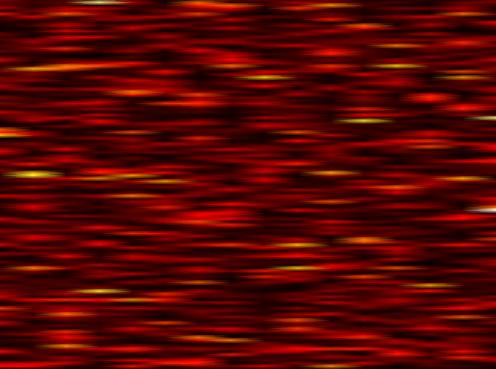
Label: FBMC